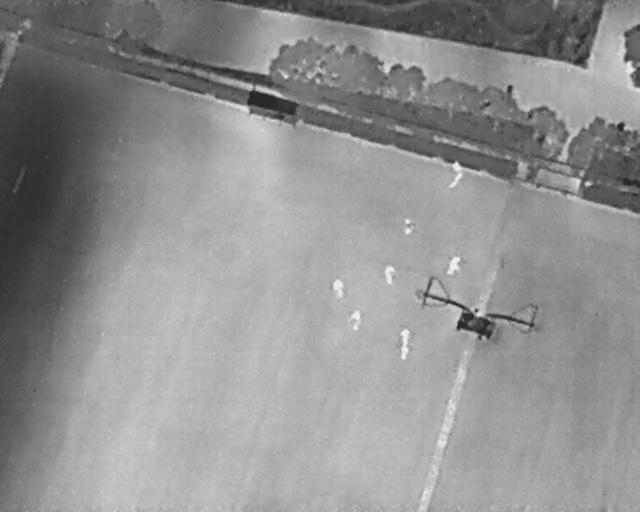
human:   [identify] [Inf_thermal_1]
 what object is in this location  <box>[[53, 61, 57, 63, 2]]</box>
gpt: <ref>1 large person at the center</ref>

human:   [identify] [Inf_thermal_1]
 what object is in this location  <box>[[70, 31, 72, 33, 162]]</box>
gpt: <ref>1 small person at the right</ref>